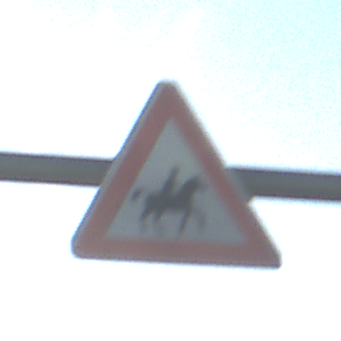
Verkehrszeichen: ReiterLinks
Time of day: MorningAfternoon
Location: Outdoor (Nature)
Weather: Clear
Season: Winter
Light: Natural